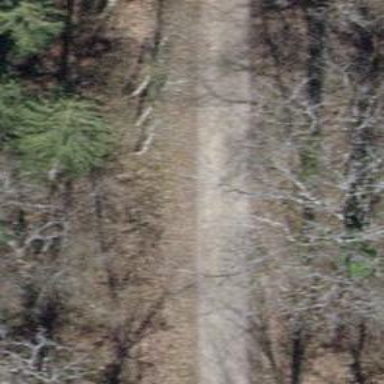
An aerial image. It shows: Track with grade2 pebblestone surface.